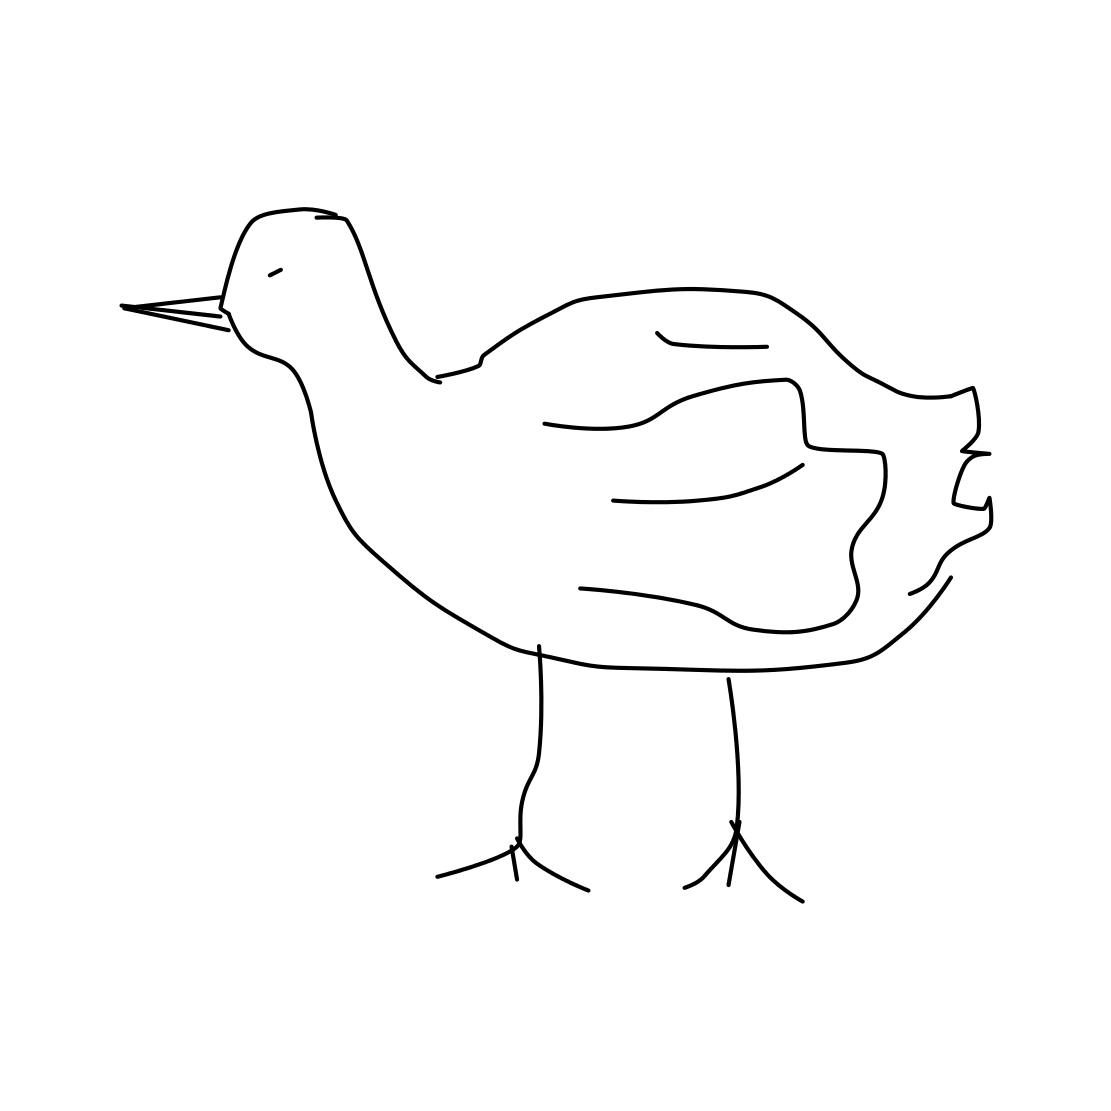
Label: standing bird